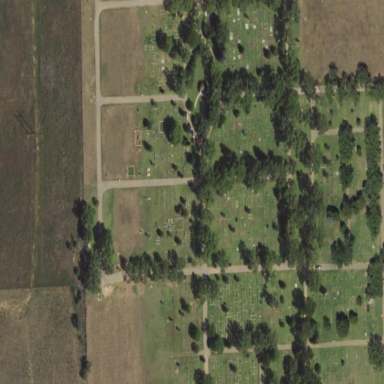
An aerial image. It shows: Cemetery.